Question: How to go about drawing editable squares such as

in a javascript compatible with last version of major browsers ?
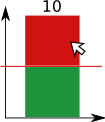
Answer: <URL> one, shows you how to resize those shapes.
<URL>